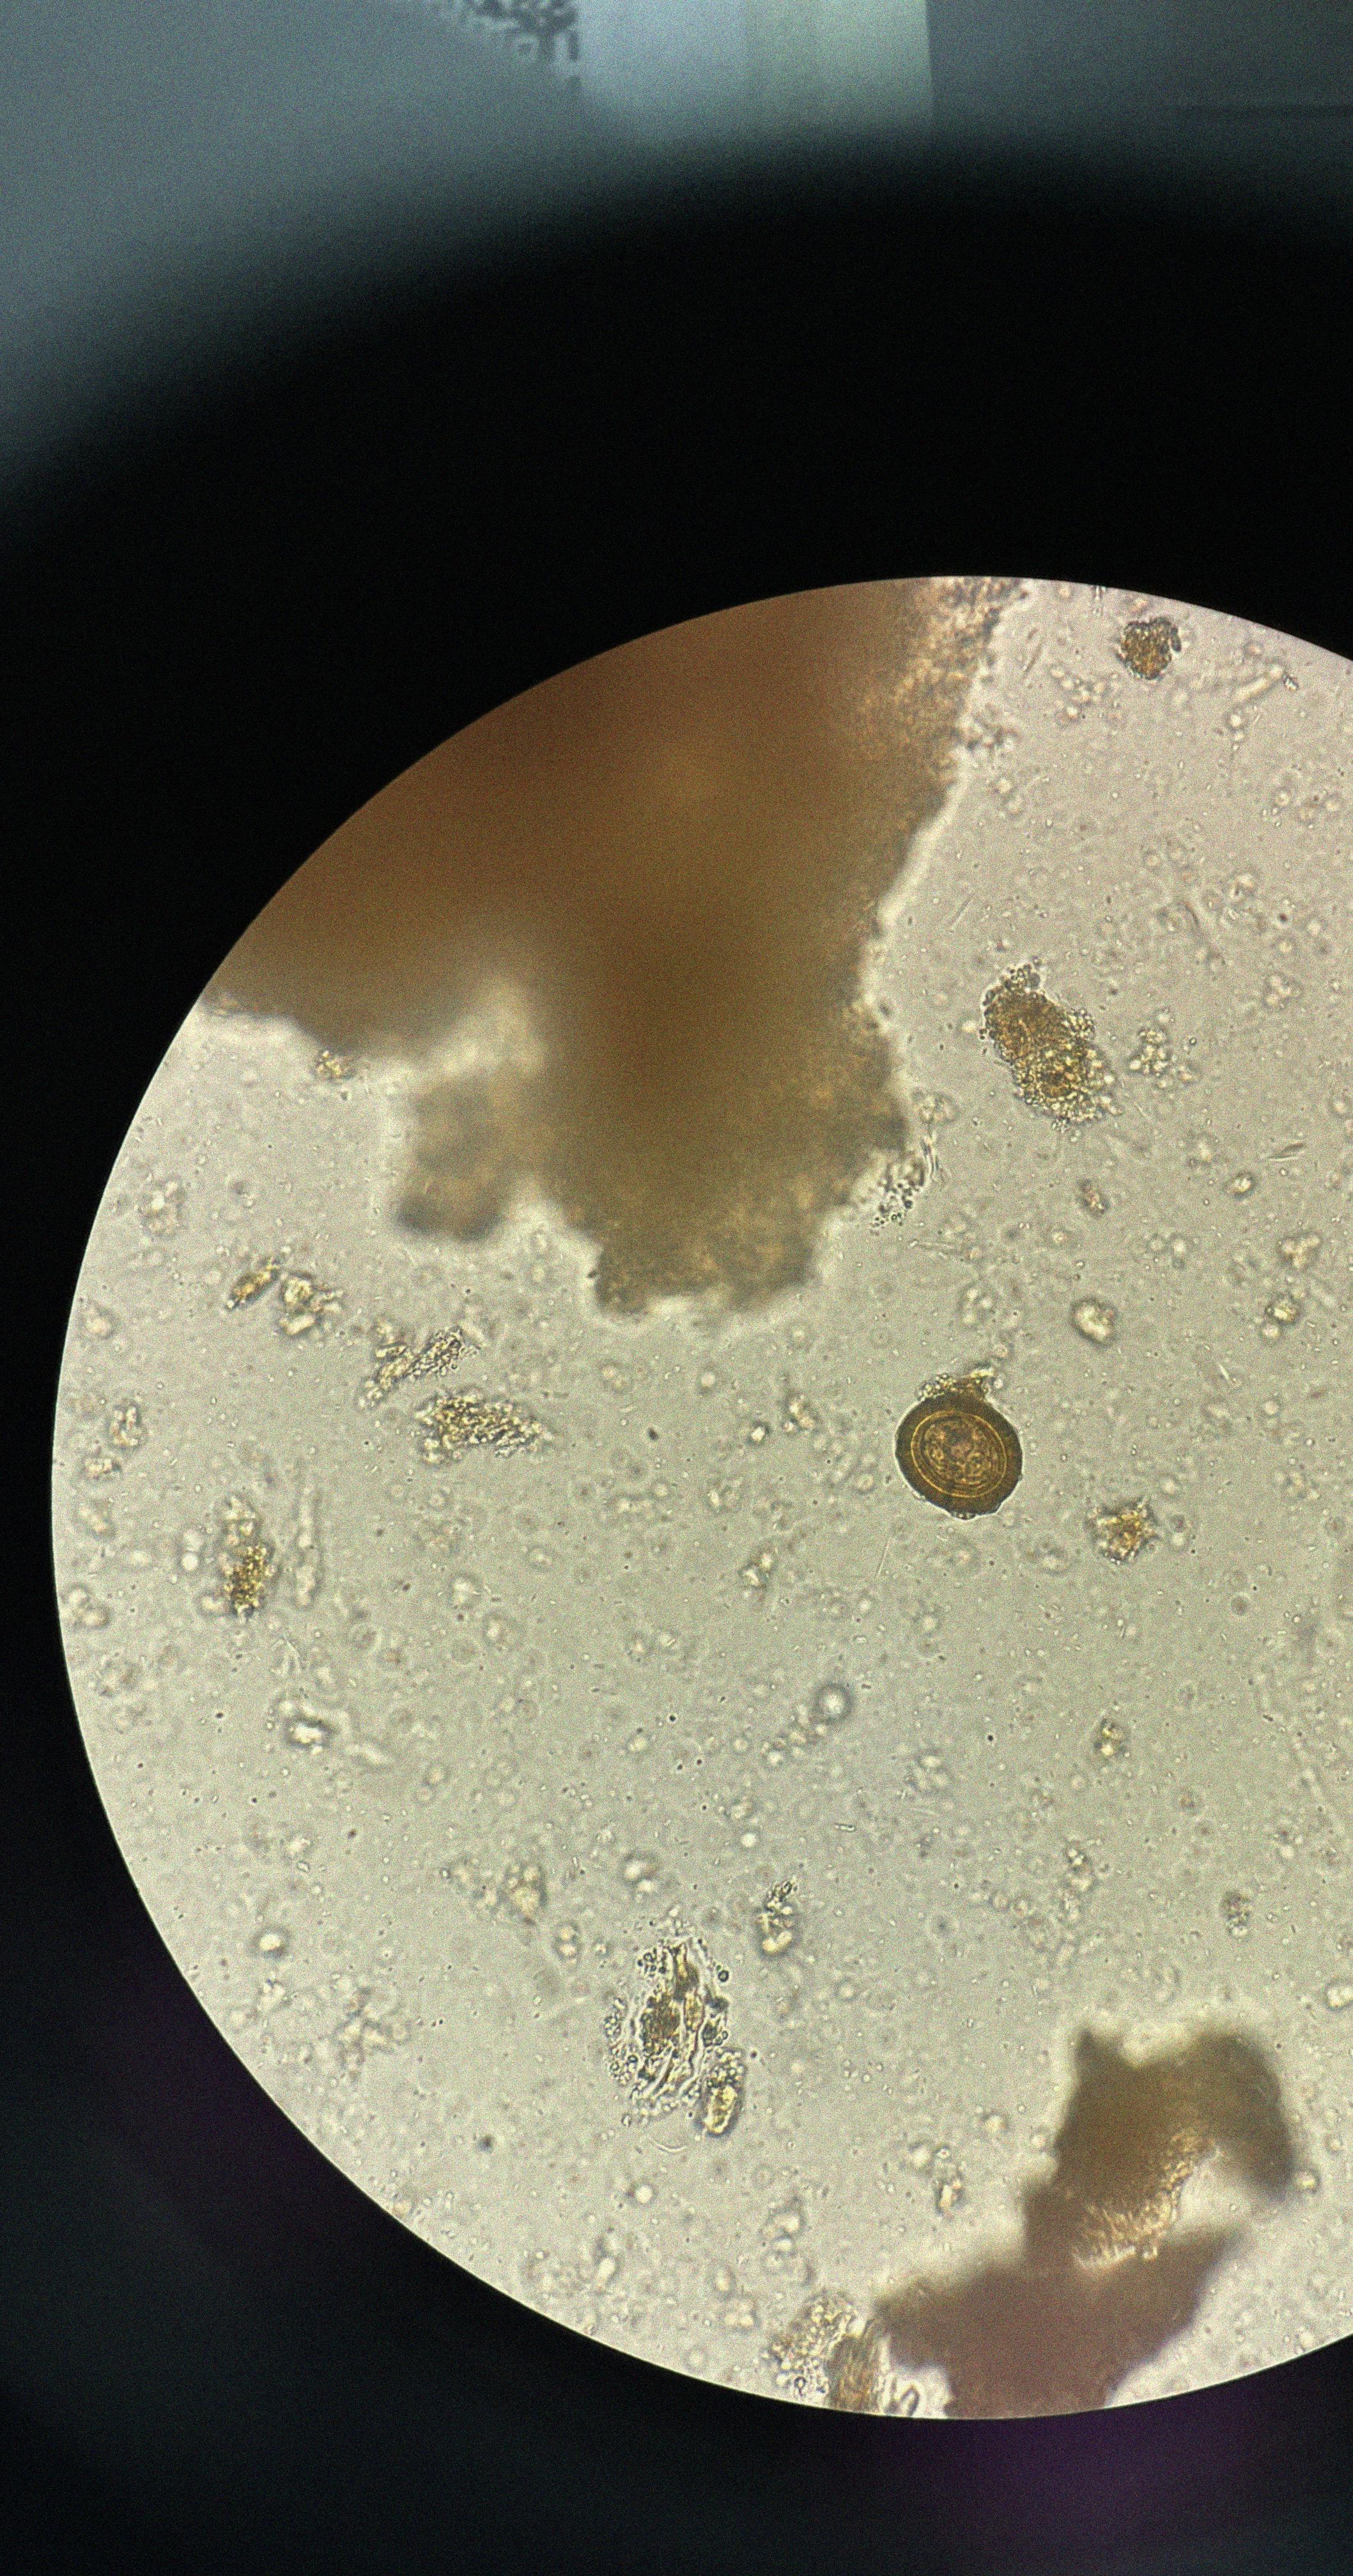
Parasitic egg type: Taenia spp. egg